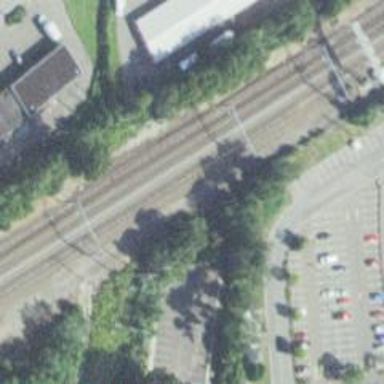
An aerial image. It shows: Railway with continuous electrified contact line.